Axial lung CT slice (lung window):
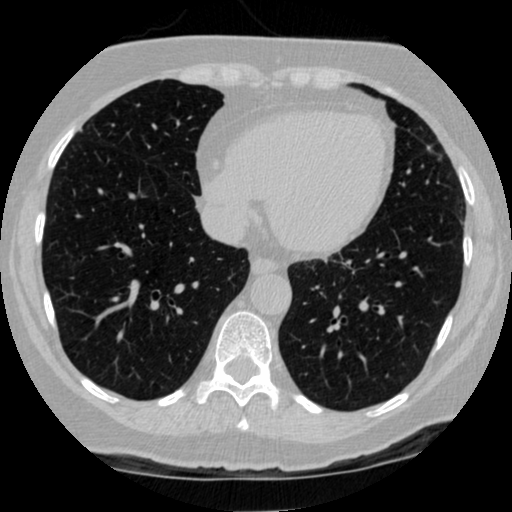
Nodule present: yes
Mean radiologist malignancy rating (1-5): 3.5